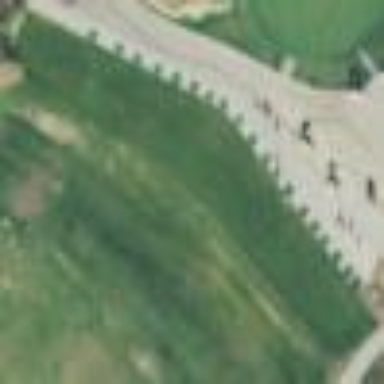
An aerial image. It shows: Grass area designated as golf tee.